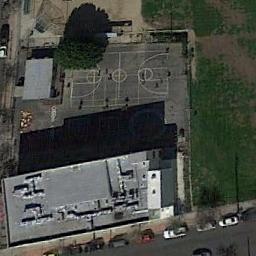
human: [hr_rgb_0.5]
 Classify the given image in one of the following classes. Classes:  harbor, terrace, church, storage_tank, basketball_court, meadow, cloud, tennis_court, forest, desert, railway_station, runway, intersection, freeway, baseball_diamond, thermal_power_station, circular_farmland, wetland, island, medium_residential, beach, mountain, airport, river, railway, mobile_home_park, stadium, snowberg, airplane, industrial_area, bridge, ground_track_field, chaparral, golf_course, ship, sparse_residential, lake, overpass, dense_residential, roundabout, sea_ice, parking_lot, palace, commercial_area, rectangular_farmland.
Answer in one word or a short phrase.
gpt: basketball_court